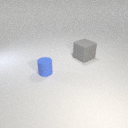
small blue rubber cylinder to the left of large gray rubber cube